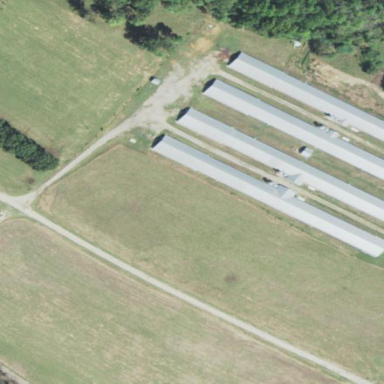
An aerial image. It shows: Farm auxiliary building.